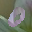
Label: 0